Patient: sex F, age 67
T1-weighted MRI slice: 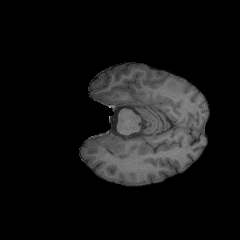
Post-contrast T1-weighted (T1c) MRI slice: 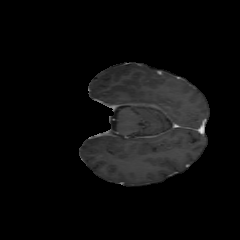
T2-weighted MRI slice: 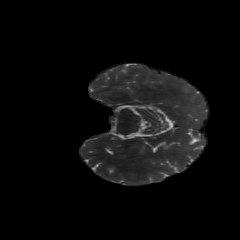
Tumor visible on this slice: no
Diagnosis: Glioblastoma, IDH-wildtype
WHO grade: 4